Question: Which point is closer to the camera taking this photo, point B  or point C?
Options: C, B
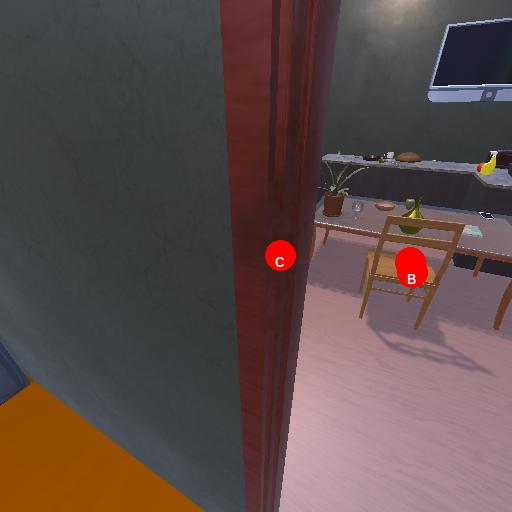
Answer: C